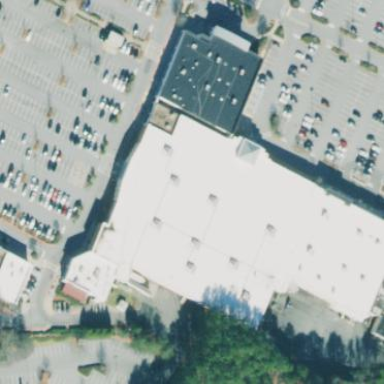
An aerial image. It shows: Department store building. It is part of larger structure.